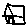
Label: house